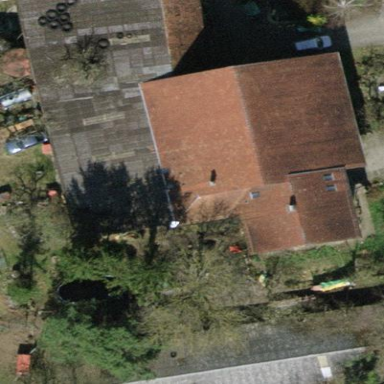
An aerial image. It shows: Farm building with gabled roof.